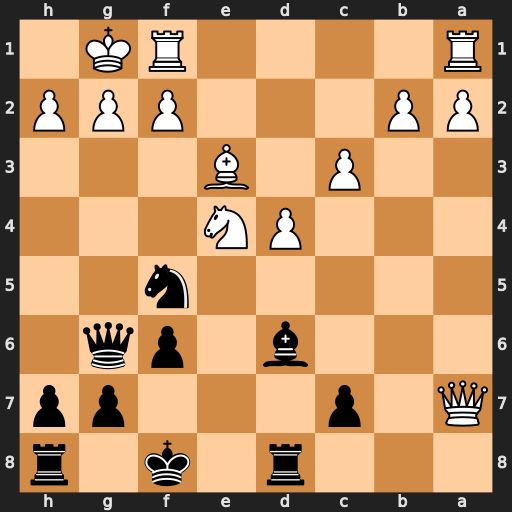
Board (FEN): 3r1k1r/Q1p3pp/3b1pq1/5n2/3PN3/2P1B3/PP3PPP/R4RK1
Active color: b
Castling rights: -
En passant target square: -
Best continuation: Nxe3 fxe3 Qxe4